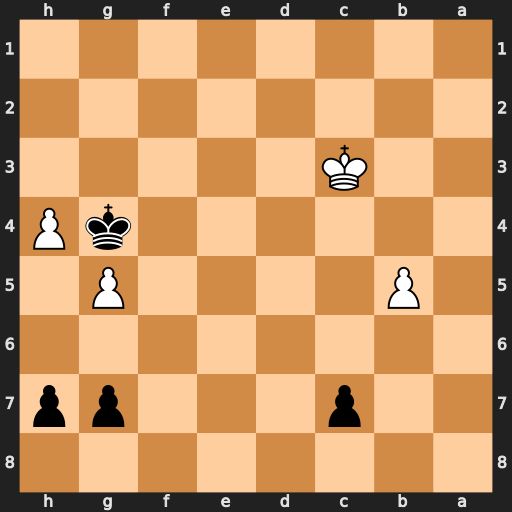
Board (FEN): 8/2p3pp/8/1P4P1/6kP/2K5/8/8
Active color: b
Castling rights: -
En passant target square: -
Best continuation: Kxh4 Kd4 Kxg5 Kd5 h5 Kc6 h4 Kxc7 h3 b6 h2 b7 h1=Q